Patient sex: F
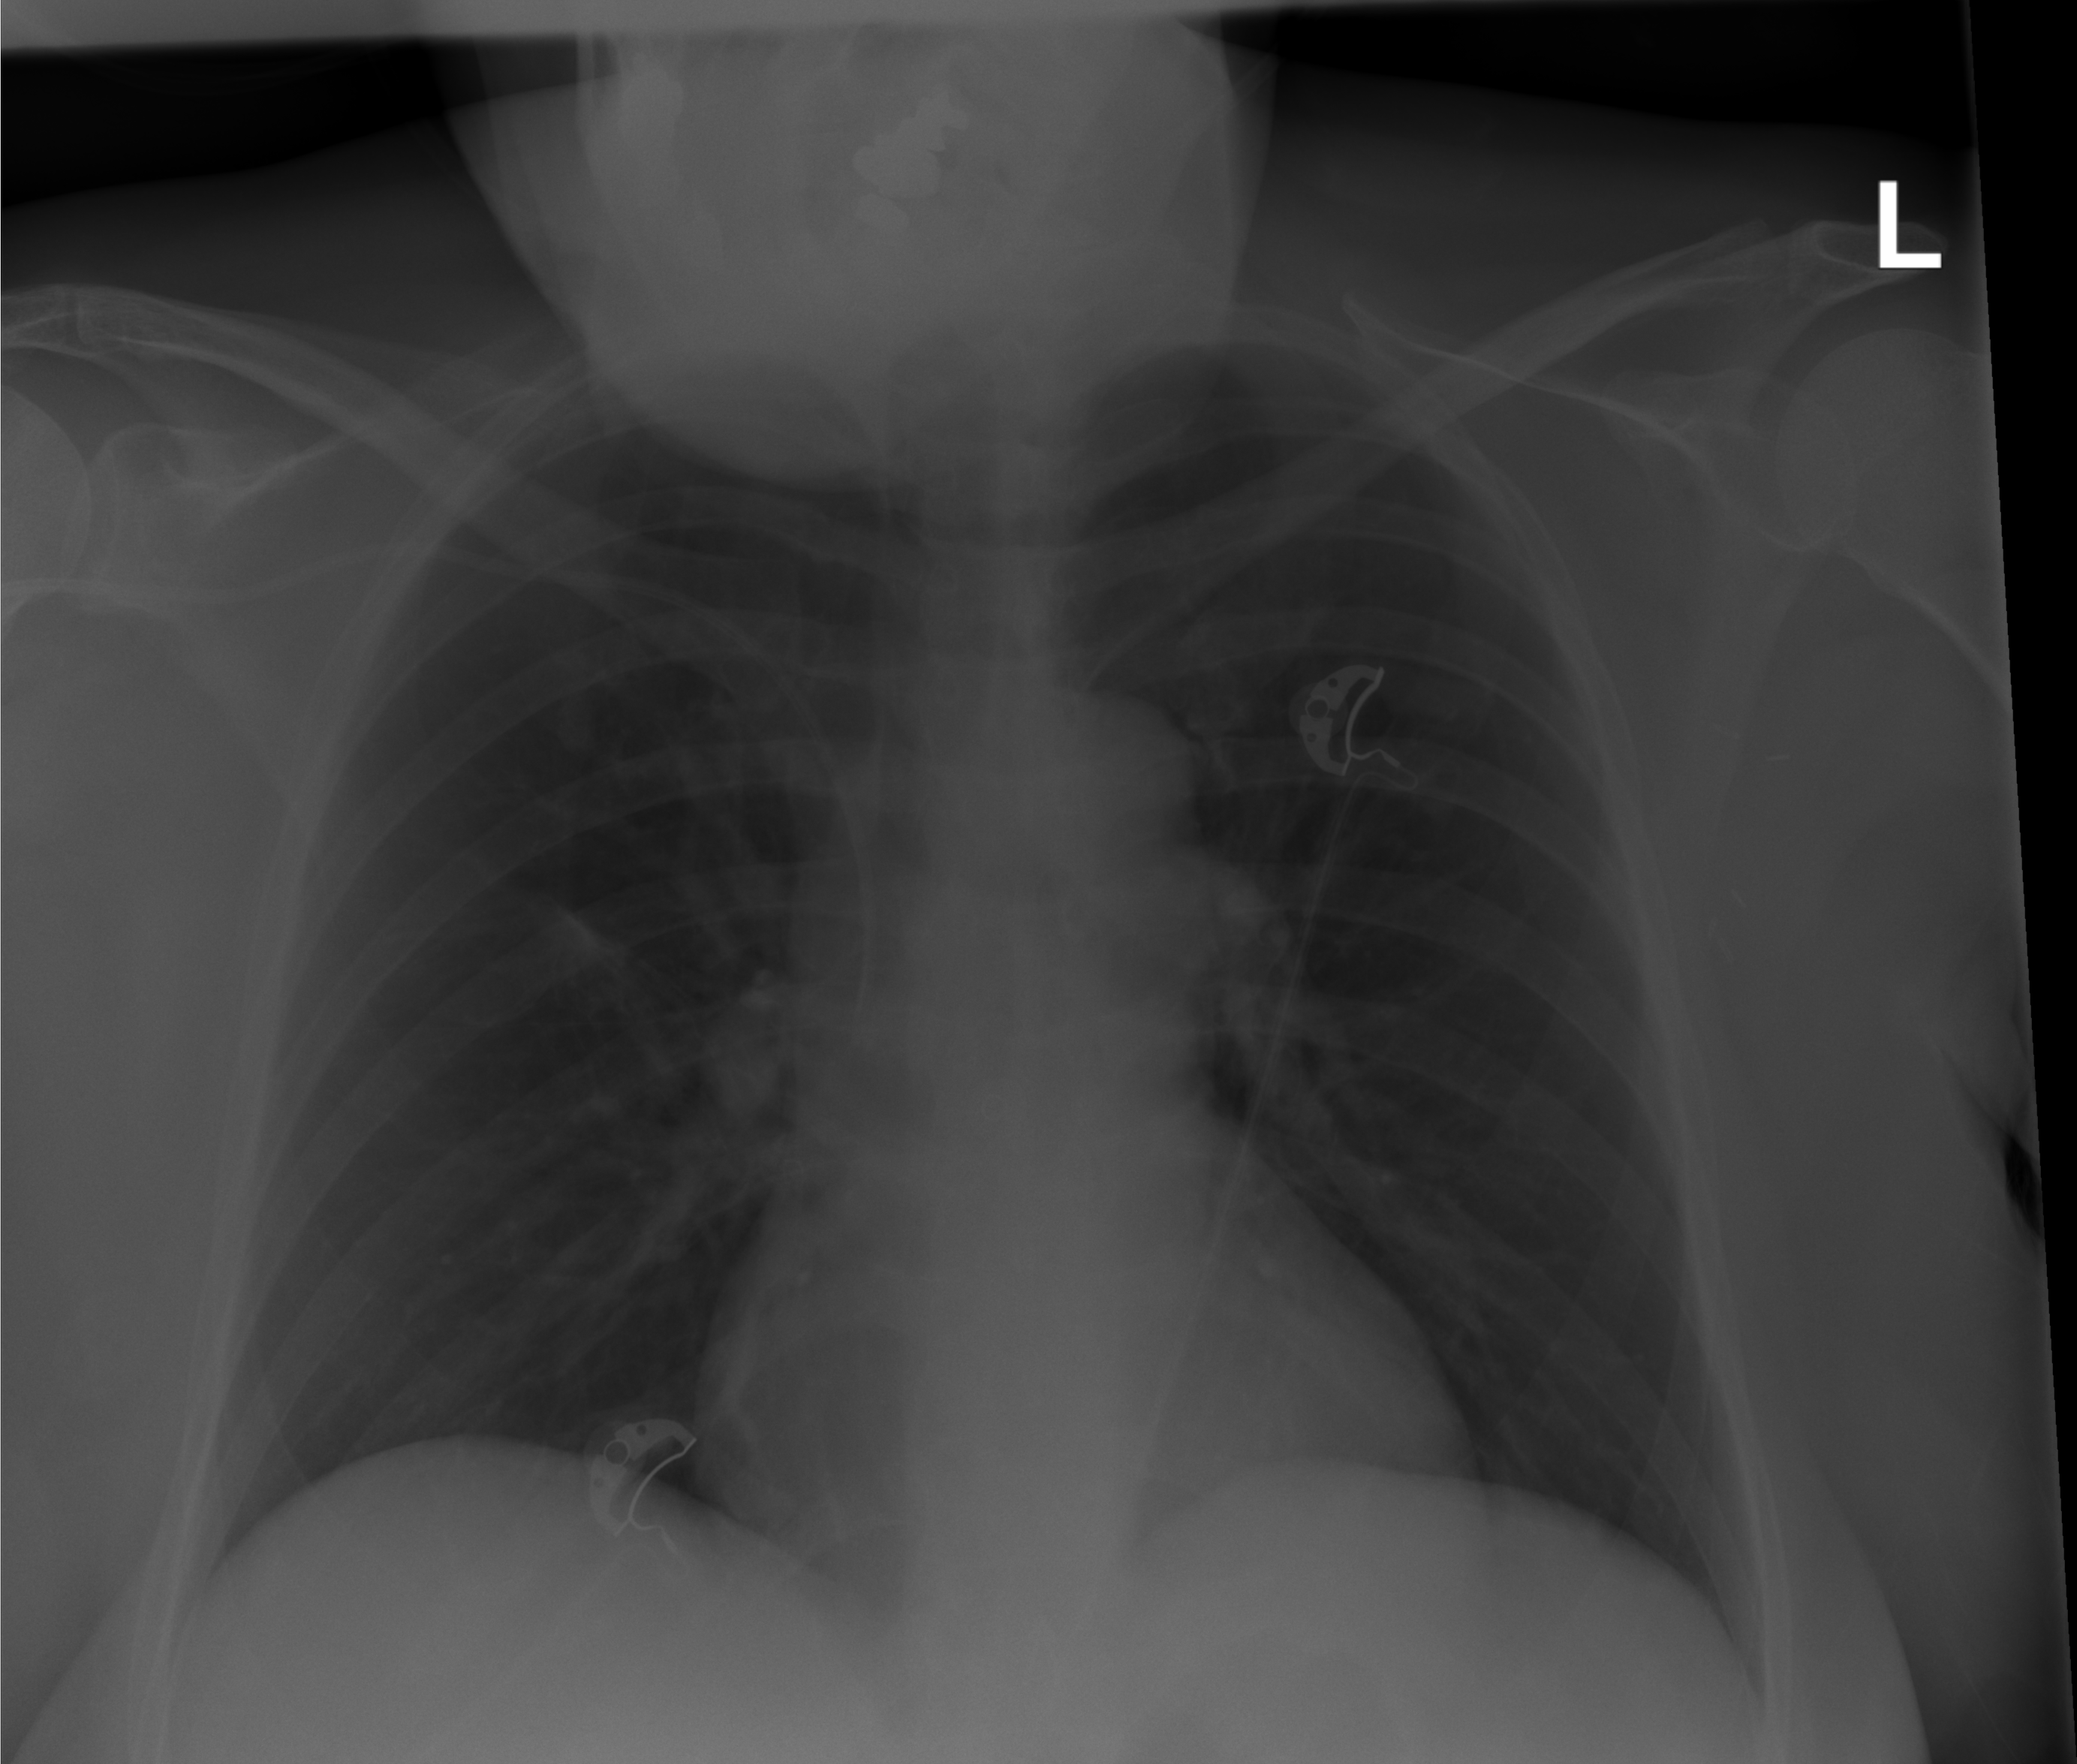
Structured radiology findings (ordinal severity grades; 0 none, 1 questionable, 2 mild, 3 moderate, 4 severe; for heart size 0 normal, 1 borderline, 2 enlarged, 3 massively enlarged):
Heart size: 0
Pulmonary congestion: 0
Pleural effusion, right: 0
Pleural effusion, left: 0
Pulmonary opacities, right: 0
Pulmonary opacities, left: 0
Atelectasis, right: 2
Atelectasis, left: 0